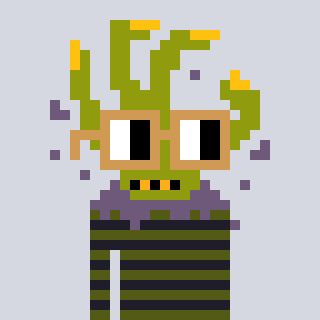
a pixel art character with square brown glasses, a zombie-hand-shaped head and a grayscale-colored body on a cool background